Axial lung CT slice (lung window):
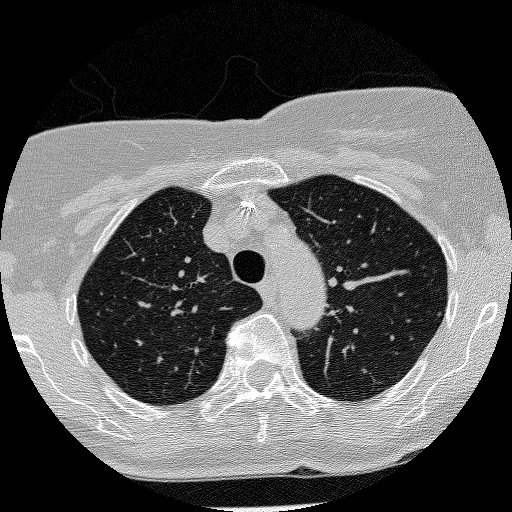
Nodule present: no